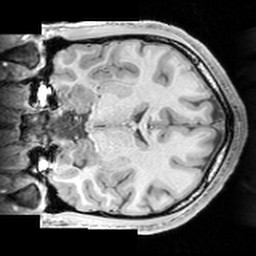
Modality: T1w
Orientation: coronal
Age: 23
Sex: male
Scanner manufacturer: siemens
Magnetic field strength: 3 T
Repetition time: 1.63 s
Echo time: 0.00311 s